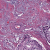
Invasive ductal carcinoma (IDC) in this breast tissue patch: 0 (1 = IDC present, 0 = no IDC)